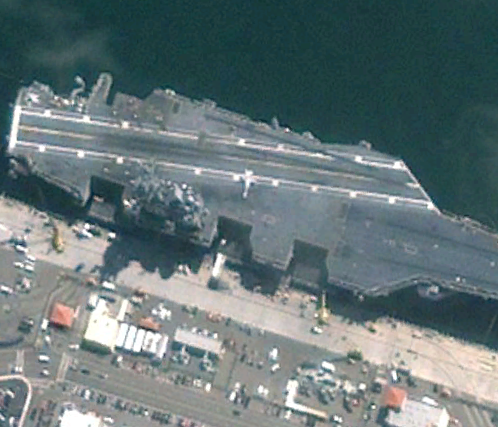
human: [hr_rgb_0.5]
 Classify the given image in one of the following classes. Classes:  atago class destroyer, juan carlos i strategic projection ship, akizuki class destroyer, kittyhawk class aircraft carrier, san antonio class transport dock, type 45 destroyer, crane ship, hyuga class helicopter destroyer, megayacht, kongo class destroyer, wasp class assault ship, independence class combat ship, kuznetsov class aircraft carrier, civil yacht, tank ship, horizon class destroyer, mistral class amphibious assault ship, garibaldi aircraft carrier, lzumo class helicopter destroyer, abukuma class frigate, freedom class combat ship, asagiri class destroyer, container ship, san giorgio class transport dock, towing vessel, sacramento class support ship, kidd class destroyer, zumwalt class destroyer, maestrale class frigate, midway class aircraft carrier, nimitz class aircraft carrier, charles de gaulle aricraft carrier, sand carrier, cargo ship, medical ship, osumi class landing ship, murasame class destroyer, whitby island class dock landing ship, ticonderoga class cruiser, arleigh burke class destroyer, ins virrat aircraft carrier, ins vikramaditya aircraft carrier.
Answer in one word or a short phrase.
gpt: Nimitz class aircraft carrier